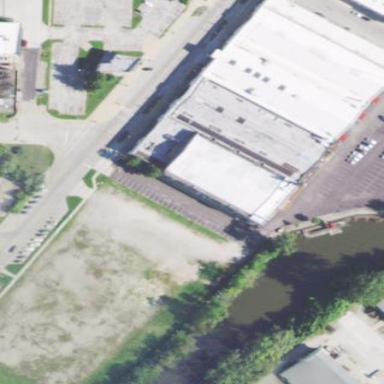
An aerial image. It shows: Marketplace building.